Question: I have created a text label ('title_label') in Interface Builder, I have declared it in my 'FirstViewController.h' file and I would now like to add a border to it. I have added the code to do this but when I run the app the border simply doesn't appear.
Here is the code:
'''
#import "FirstViewController.h"
#import <QuartzCore/QuartzCore.h>
@interface FirstViewController ()
@end
@implementation FirstViewController
- (void)viewDidLoad
{
[super viewDidLoad];
// Do any additional setup after loading the view, typically from a nib.
title_label.layer.borderColor = [UIColor greenColor].CGColor;
title_label.layer.borderWidth = 4.0;
}
- (void)didReceiveMemoryWarning
{
[super didReceiveMemoryWarning];
// Dispose of any resources that can be recreated.
}
@end
'''
This is the content of 'FirstViewController.h':
'''
#import <UIKit/UIKit.h>
@interface FirstViewController : UIViewController {
IBOutlet UILabel *title_label;
}
@end
'''

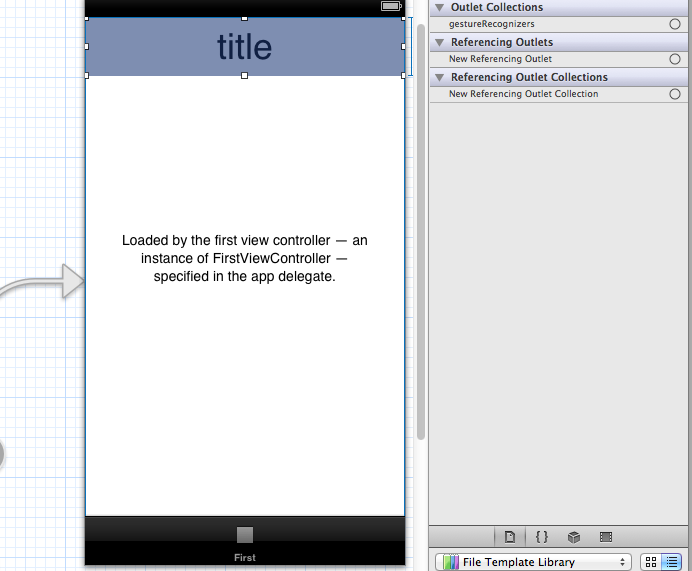
Answer: '''
#import <QuartzCore/QuartzCore.h>
- (void)viewDidLoad
{
[super viewDidLoad];
UILabel *title_label = [[UILabel alloc]initWithFrame:CGRectMake(20, 30, 150, 40)];
title_label.text = @"Text Which Comes";
title_label.layer.borderColor = [UIColor greenColor].CGColor;
title_label.layer.borderWidth = 4.0;
title_label.layer.cornerRadius = 5.0;
[self.view addSubview:title_label];
}
'''
'QuartzCore'